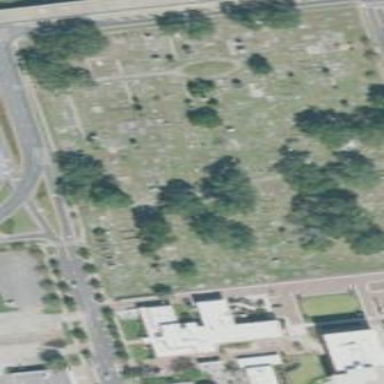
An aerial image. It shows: Graveyard.